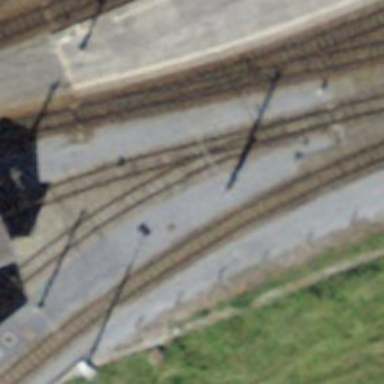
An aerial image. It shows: Narrow-gauge railway with one track passing through service yard. The railway is electrified with contact line.